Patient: sex M, age 83
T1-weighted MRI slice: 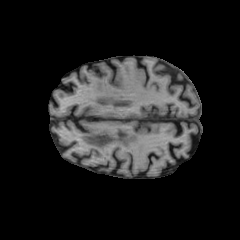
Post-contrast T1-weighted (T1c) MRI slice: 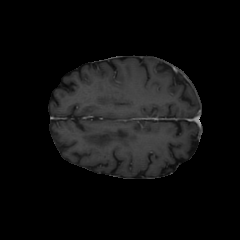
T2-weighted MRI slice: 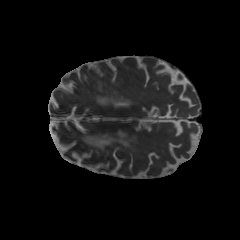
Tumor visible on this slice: no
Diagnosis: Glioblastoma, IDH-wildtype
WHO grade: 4